Question:
'''
public ActionResult Performances(string id)
{
var query =
from f in _db.Production
join g in _db.Run on f.show equals g.Production.show
join l in _db.Performance on g.startDate equals l.runStartDate
where f.show == id
select new ShowPerformance
{
Venuename = g.venue,
Showname = f.show,
RunStart = g.startDate,
RunEnd = g.endDate,
PerformanceDate = l.performanceDate,
PerformanceTime = l.performanceTime
};
return View(query.ToList());
}
'''
The query can not distuingish between a performance in ShowA run1 and Show A run2 it just duplicates all performances ShowA run1 and Show A run2
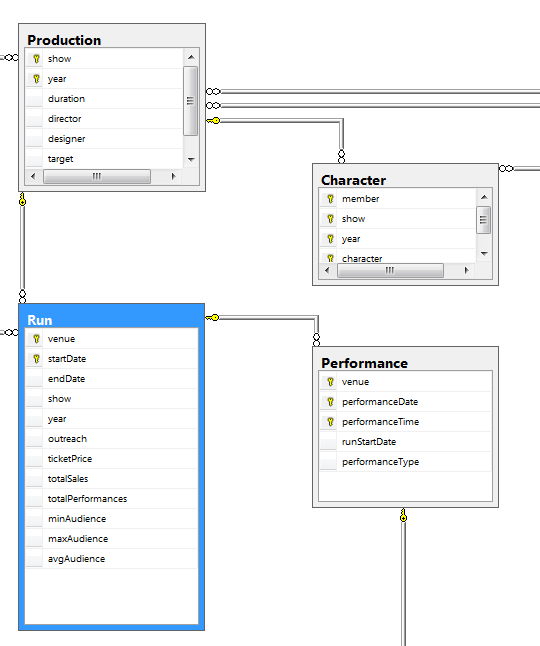
Answer: I think the problem might be how you join Performance to Run/Production
'''
var query =
from f in _db.Production
join g in _db.Run on new {f.show, f.year} equals new {g.show, g.year}
join l in _db.Performance on new {g.venue, g.startDate} equals new {l.venue, l.runStartDate}
where f.show == id
select new ShowPerformance
{
Venuename = g.venue,
Showname = f.show,
RunStart = g.startDate,
RunEnd = g.endDate,
PerformanceDate = l.performanceDate,
PerformanceTime = l.performanceTime
};
'''
without something like the 'on g.runId equals l.runId' then you will get all the performances for all the productions/runs.